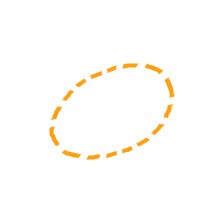
Shape: circle